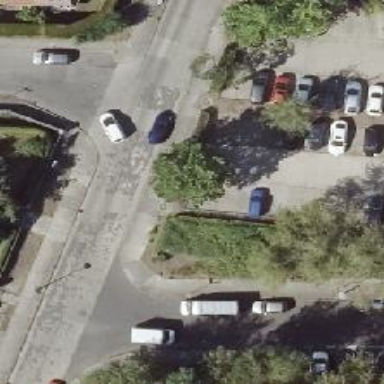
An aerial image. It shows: Concrete parking aisle designated as service road.